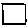
Label: square